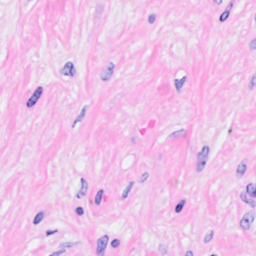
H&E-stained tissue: Breast